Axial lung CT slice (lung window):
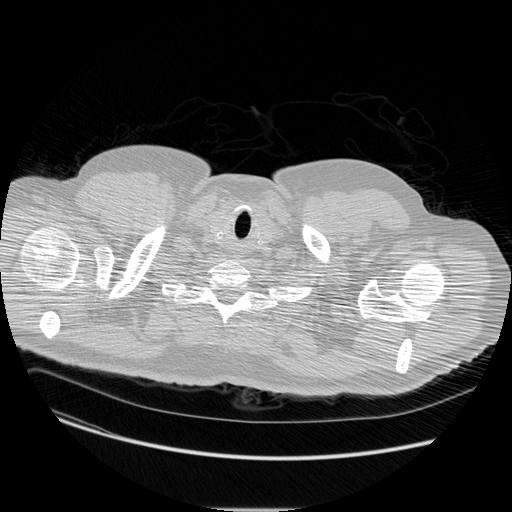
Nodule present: no